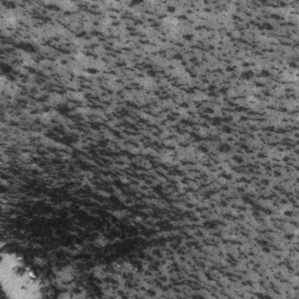
Label: frost